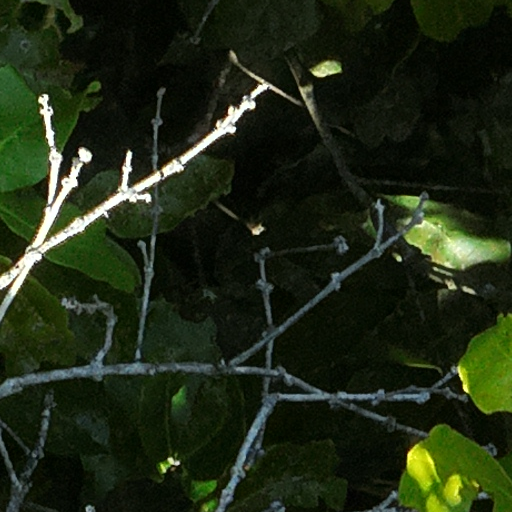
Species: Prioria copaifera
GBIF accepted scientific name: Prioria copaifera
Crown area (m\u00b2): 97.125